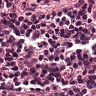
Metastatic tissue present: no